Aerial crown-view tile of a tropical tree (Barro Colorado Island, Panama), acquired 20250715:
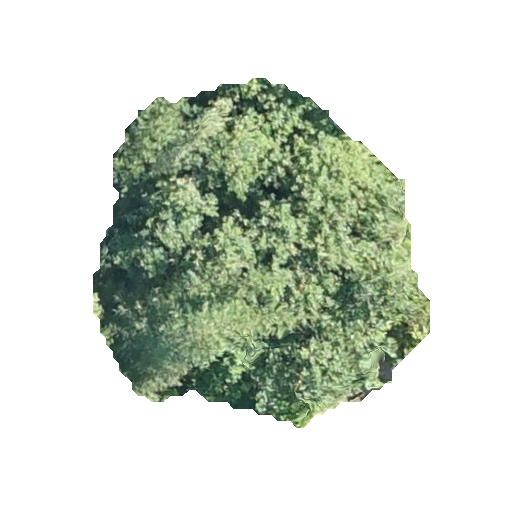
Species: Hieronyma alchorneoides
GBIF accepted scientific name: Hieronyma alchorneoides
Crown area: 128.614 m²